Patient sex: M
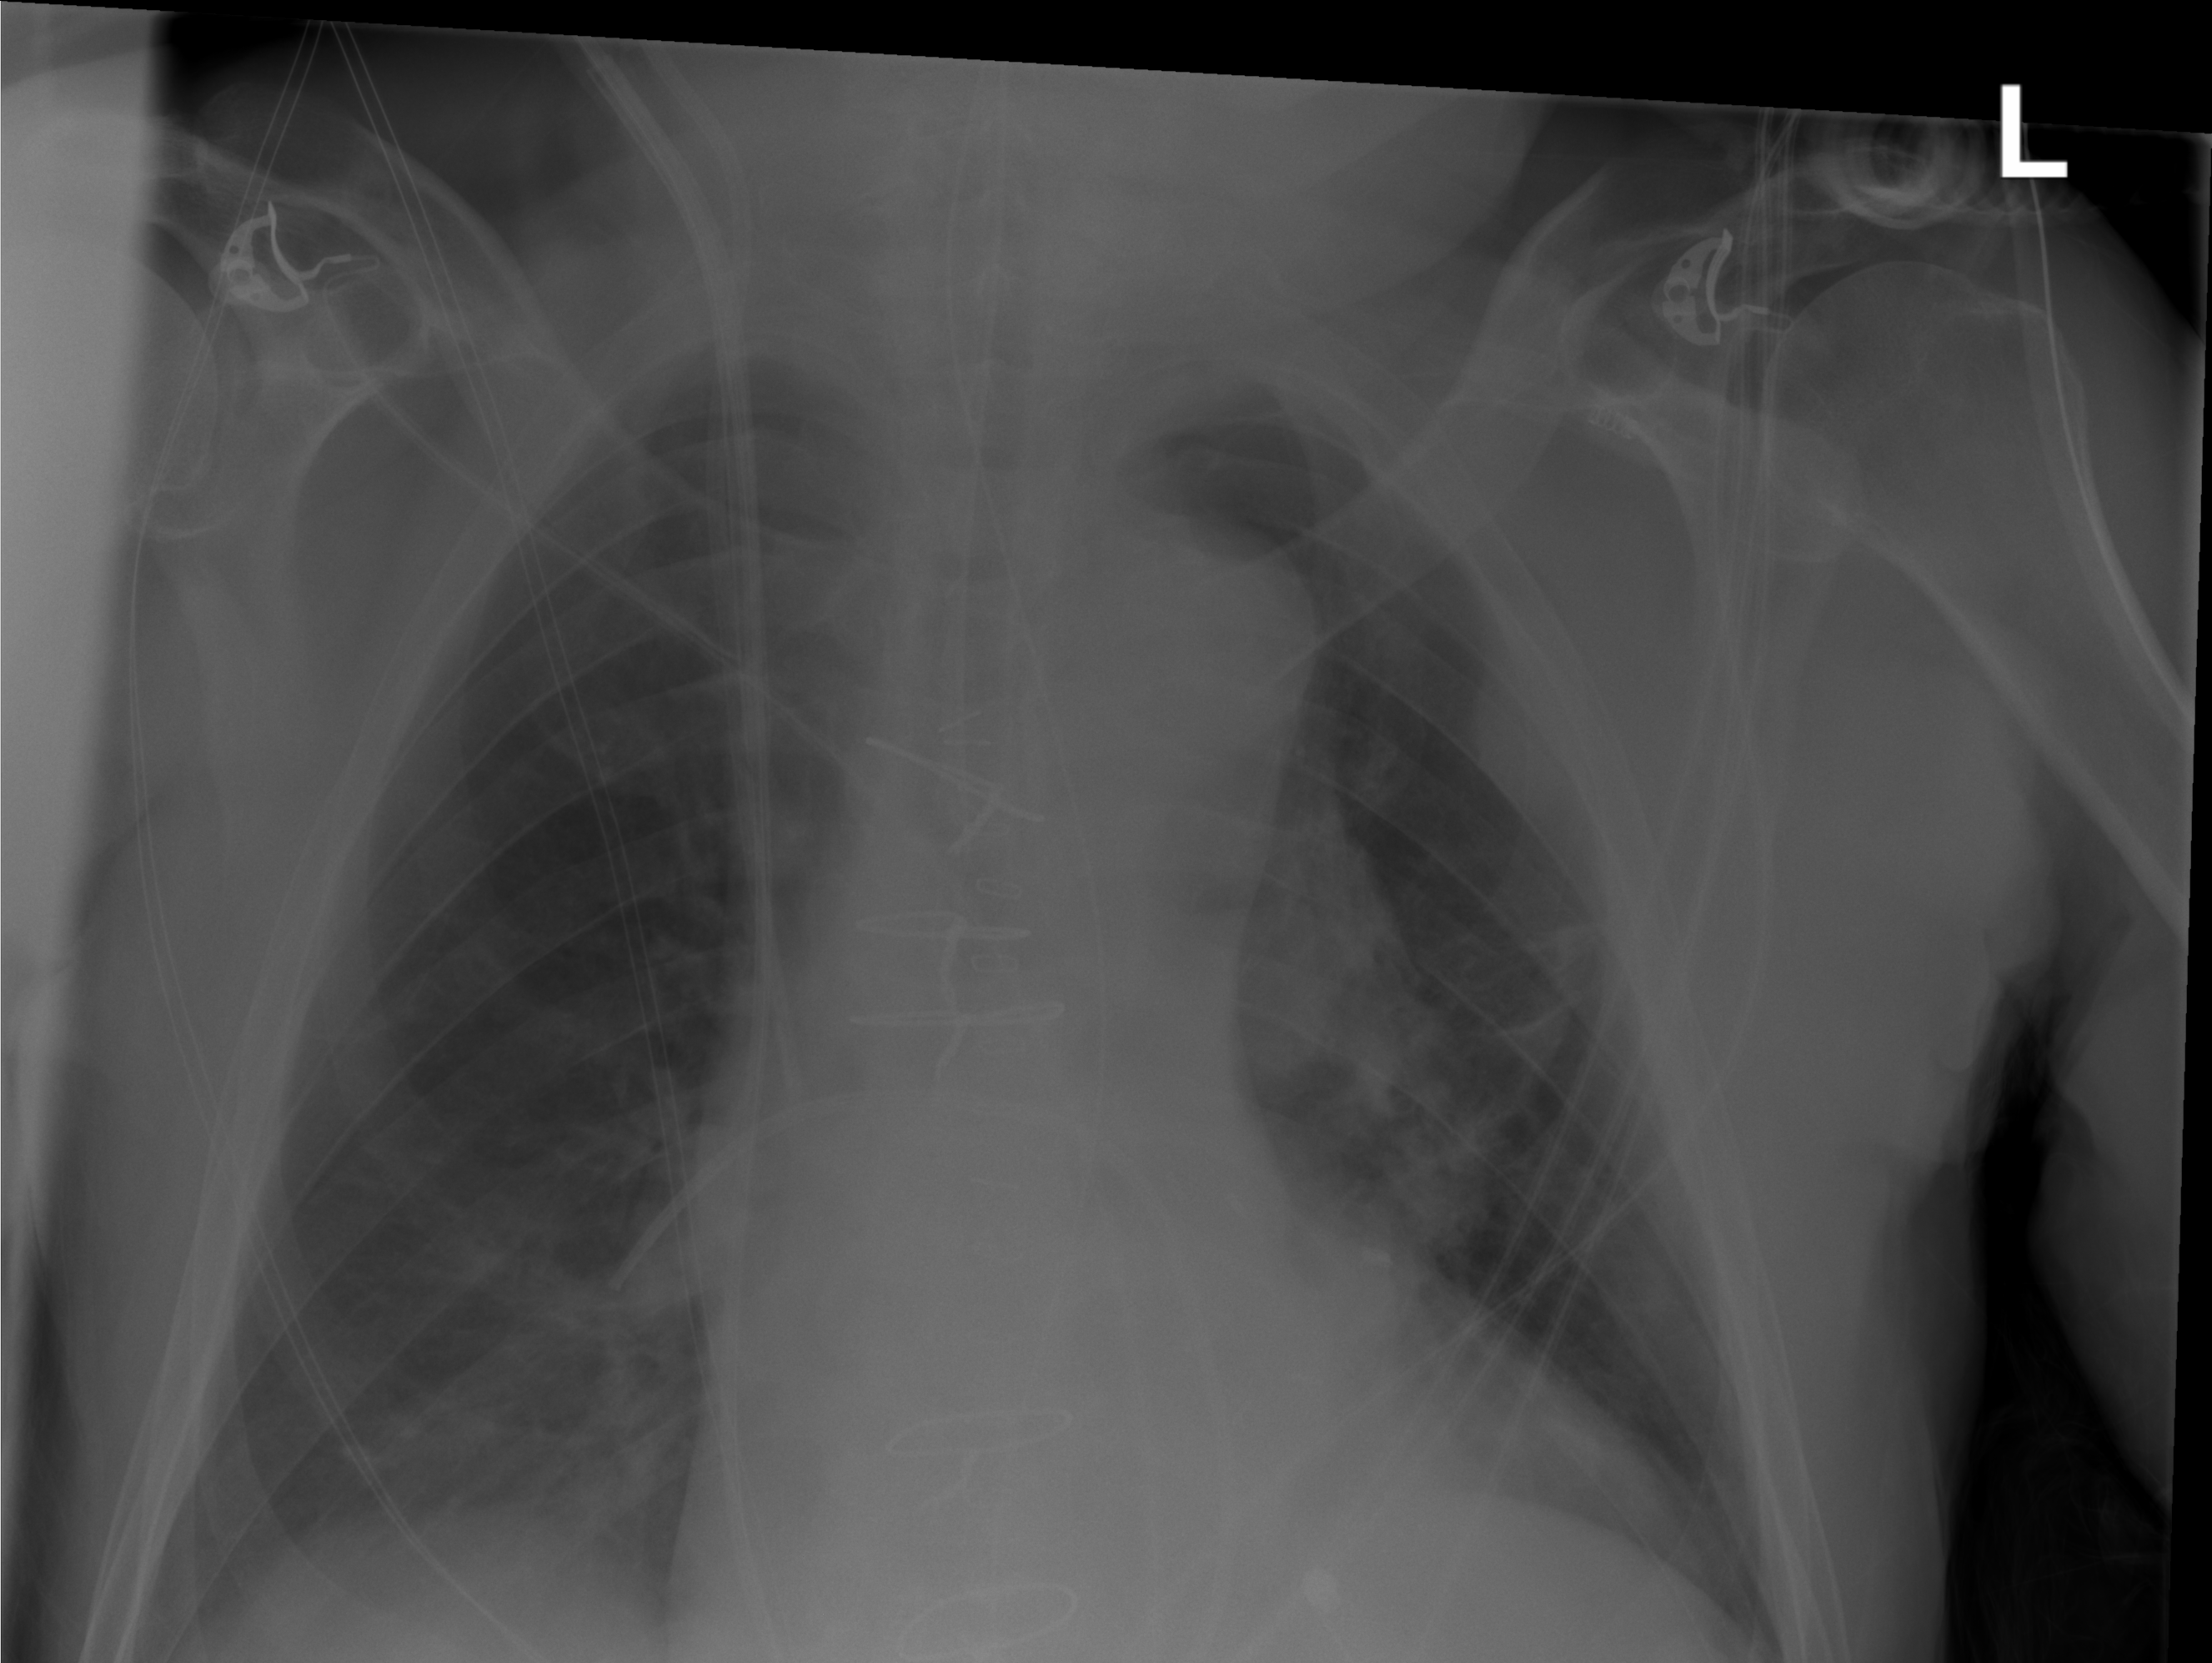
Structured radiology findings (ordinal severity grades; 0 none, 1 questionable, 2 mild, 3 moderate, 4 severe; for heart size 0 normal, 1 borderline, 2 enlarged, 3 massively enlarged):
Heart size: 1
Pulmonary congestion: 0
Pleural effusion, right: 0
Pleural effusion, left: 0
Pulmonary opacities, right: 0
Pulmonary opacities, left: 0
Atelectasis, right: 1
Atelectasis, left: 0